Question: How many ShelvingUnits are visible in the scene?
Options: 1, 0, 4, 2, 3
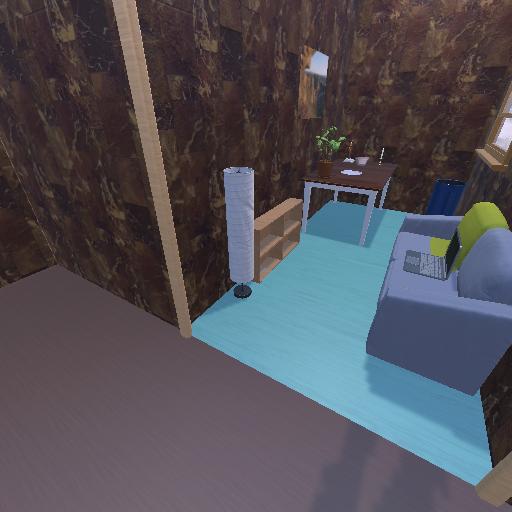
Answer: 1